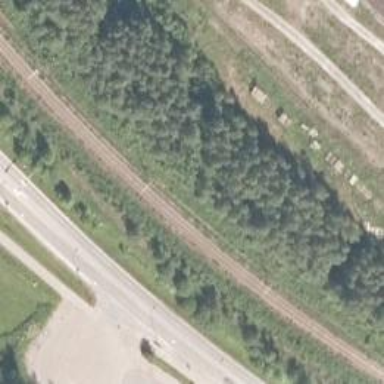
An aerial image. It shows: Railway track with continuous electrified contact lines.